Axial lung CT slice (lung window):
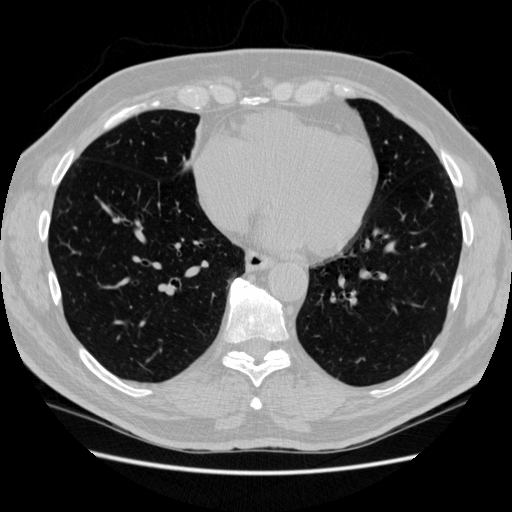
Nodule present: no